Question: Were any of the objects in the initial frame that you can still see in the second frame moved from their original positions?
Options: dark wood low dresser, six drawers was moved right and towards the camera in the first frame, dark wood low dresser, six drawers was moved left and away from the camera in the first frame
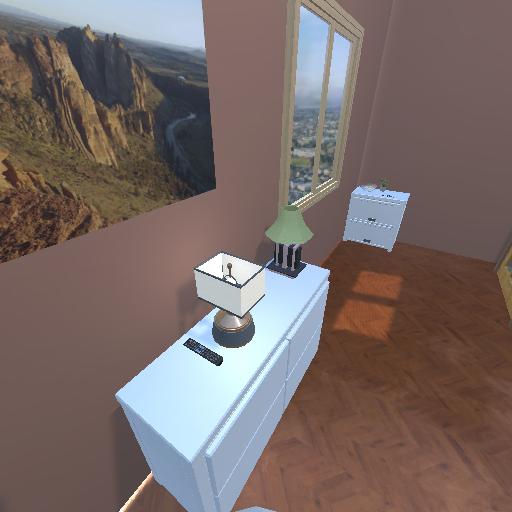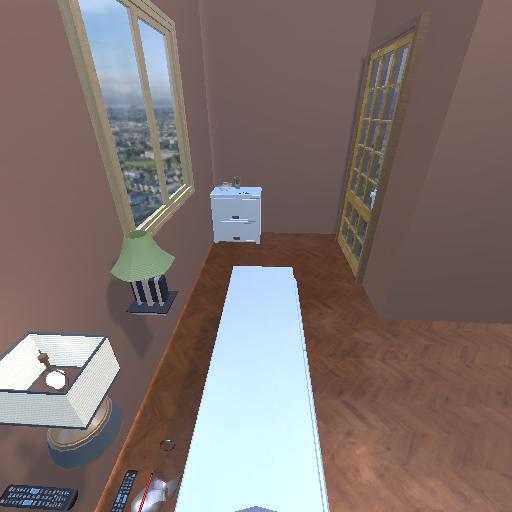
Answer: dark wood low dresser, six drawers was moved right and towards the camera in the first frame